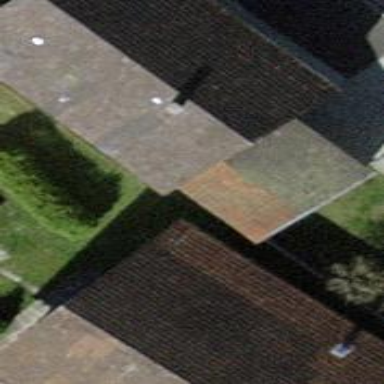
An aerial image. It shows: Detached building with gabled roof.